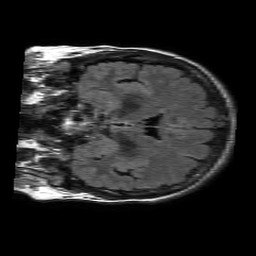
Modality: FLAIR
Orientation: coronal
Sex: female
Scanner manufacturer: philips
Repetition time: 11 s
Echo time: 0.125 s